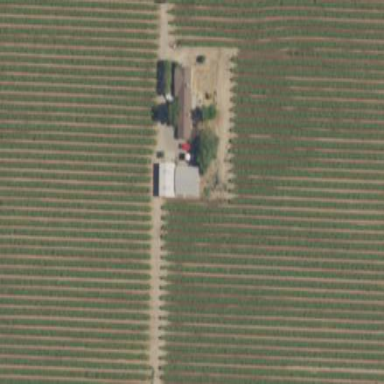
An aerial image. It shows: Vineyard growing grapes.